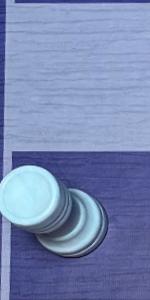
Label: Rook_White